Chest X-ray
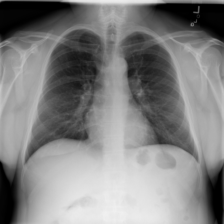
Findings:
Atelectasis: negative
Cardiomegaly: negative
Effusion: negative
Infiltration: negative
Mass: negative
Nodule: negative
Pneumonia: negative
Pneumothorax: negative
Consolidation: negative
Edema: negative
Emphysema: negative
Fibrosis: negative
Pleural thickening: negative
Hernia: negative